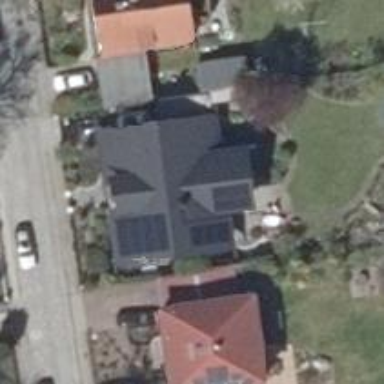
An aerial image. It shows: Simple house.